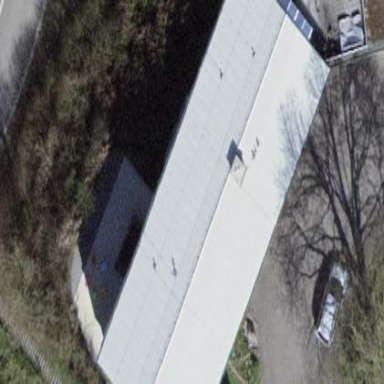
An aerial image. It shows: Building with tile roof.